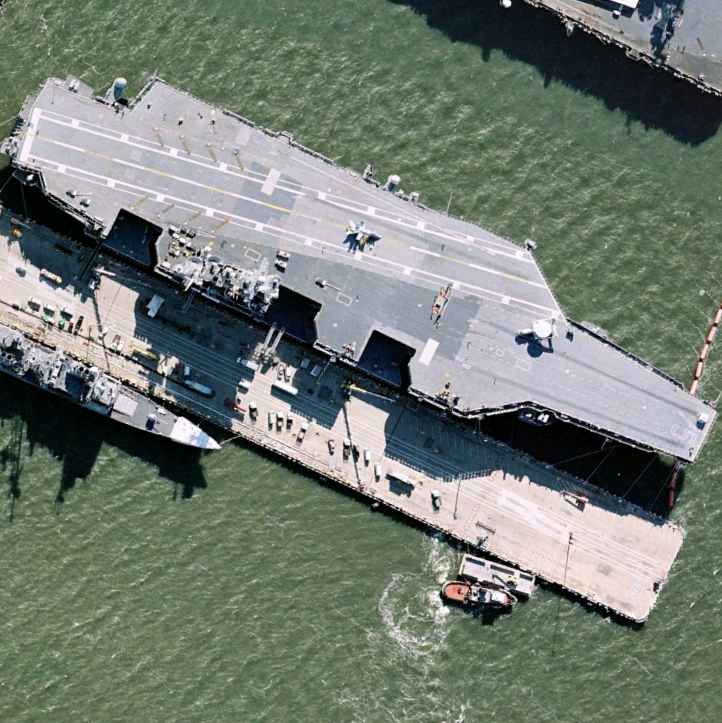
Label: aircraft_carrier